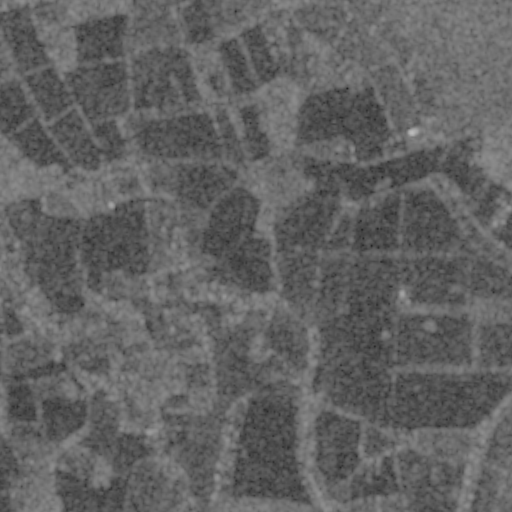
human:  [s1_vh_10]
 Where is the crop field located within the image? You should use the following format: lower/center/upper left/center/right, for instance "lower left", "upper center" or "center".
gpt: The crop field is located in the lower left of the image.
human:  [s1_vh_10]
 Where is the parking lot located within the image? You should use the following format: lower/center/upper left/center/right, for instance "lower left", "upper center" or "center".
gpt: The parking lot is located in the lower left of the image.
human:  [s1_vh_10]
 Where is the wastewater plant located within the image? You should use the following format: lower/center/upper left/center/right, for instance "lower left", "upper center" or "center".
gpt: The wastewater plant is located in the lower left of the image.
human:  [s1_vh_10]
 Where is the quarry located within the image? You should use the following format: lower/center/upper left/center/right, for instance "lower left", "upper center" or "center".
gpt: There is no quarry in the image.

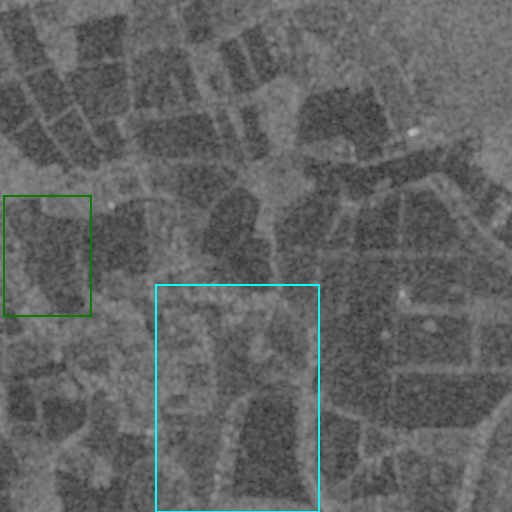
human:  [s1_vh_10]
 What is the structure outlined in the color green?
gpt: The structure outlined in green is a crop field.
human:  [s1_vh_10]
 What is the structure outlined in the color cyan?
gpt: The structure outlined in cyan is a park.
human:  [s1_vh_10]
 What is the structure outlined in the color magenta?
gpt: There is no magenta outline.